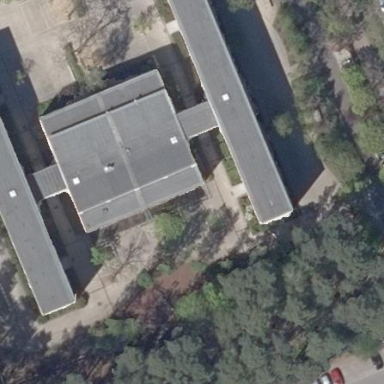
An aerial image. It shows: Part of building.